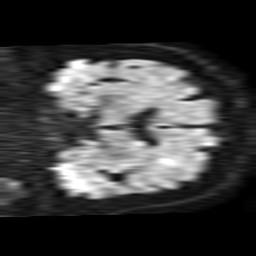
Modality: TRACE
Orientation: coronal
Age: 76
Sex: male
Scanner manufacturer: philips
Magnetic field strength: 1.5 T
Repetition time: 3.387 s
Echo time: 0.06899 s